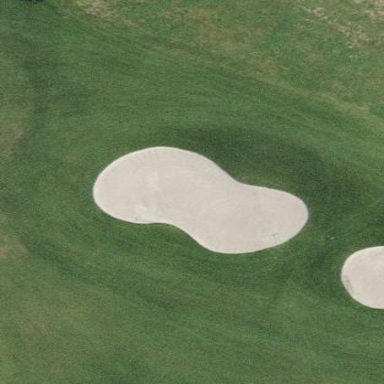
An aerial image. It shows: Golf bunker filled with natural sand.